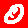
Digit: 0